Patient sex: F
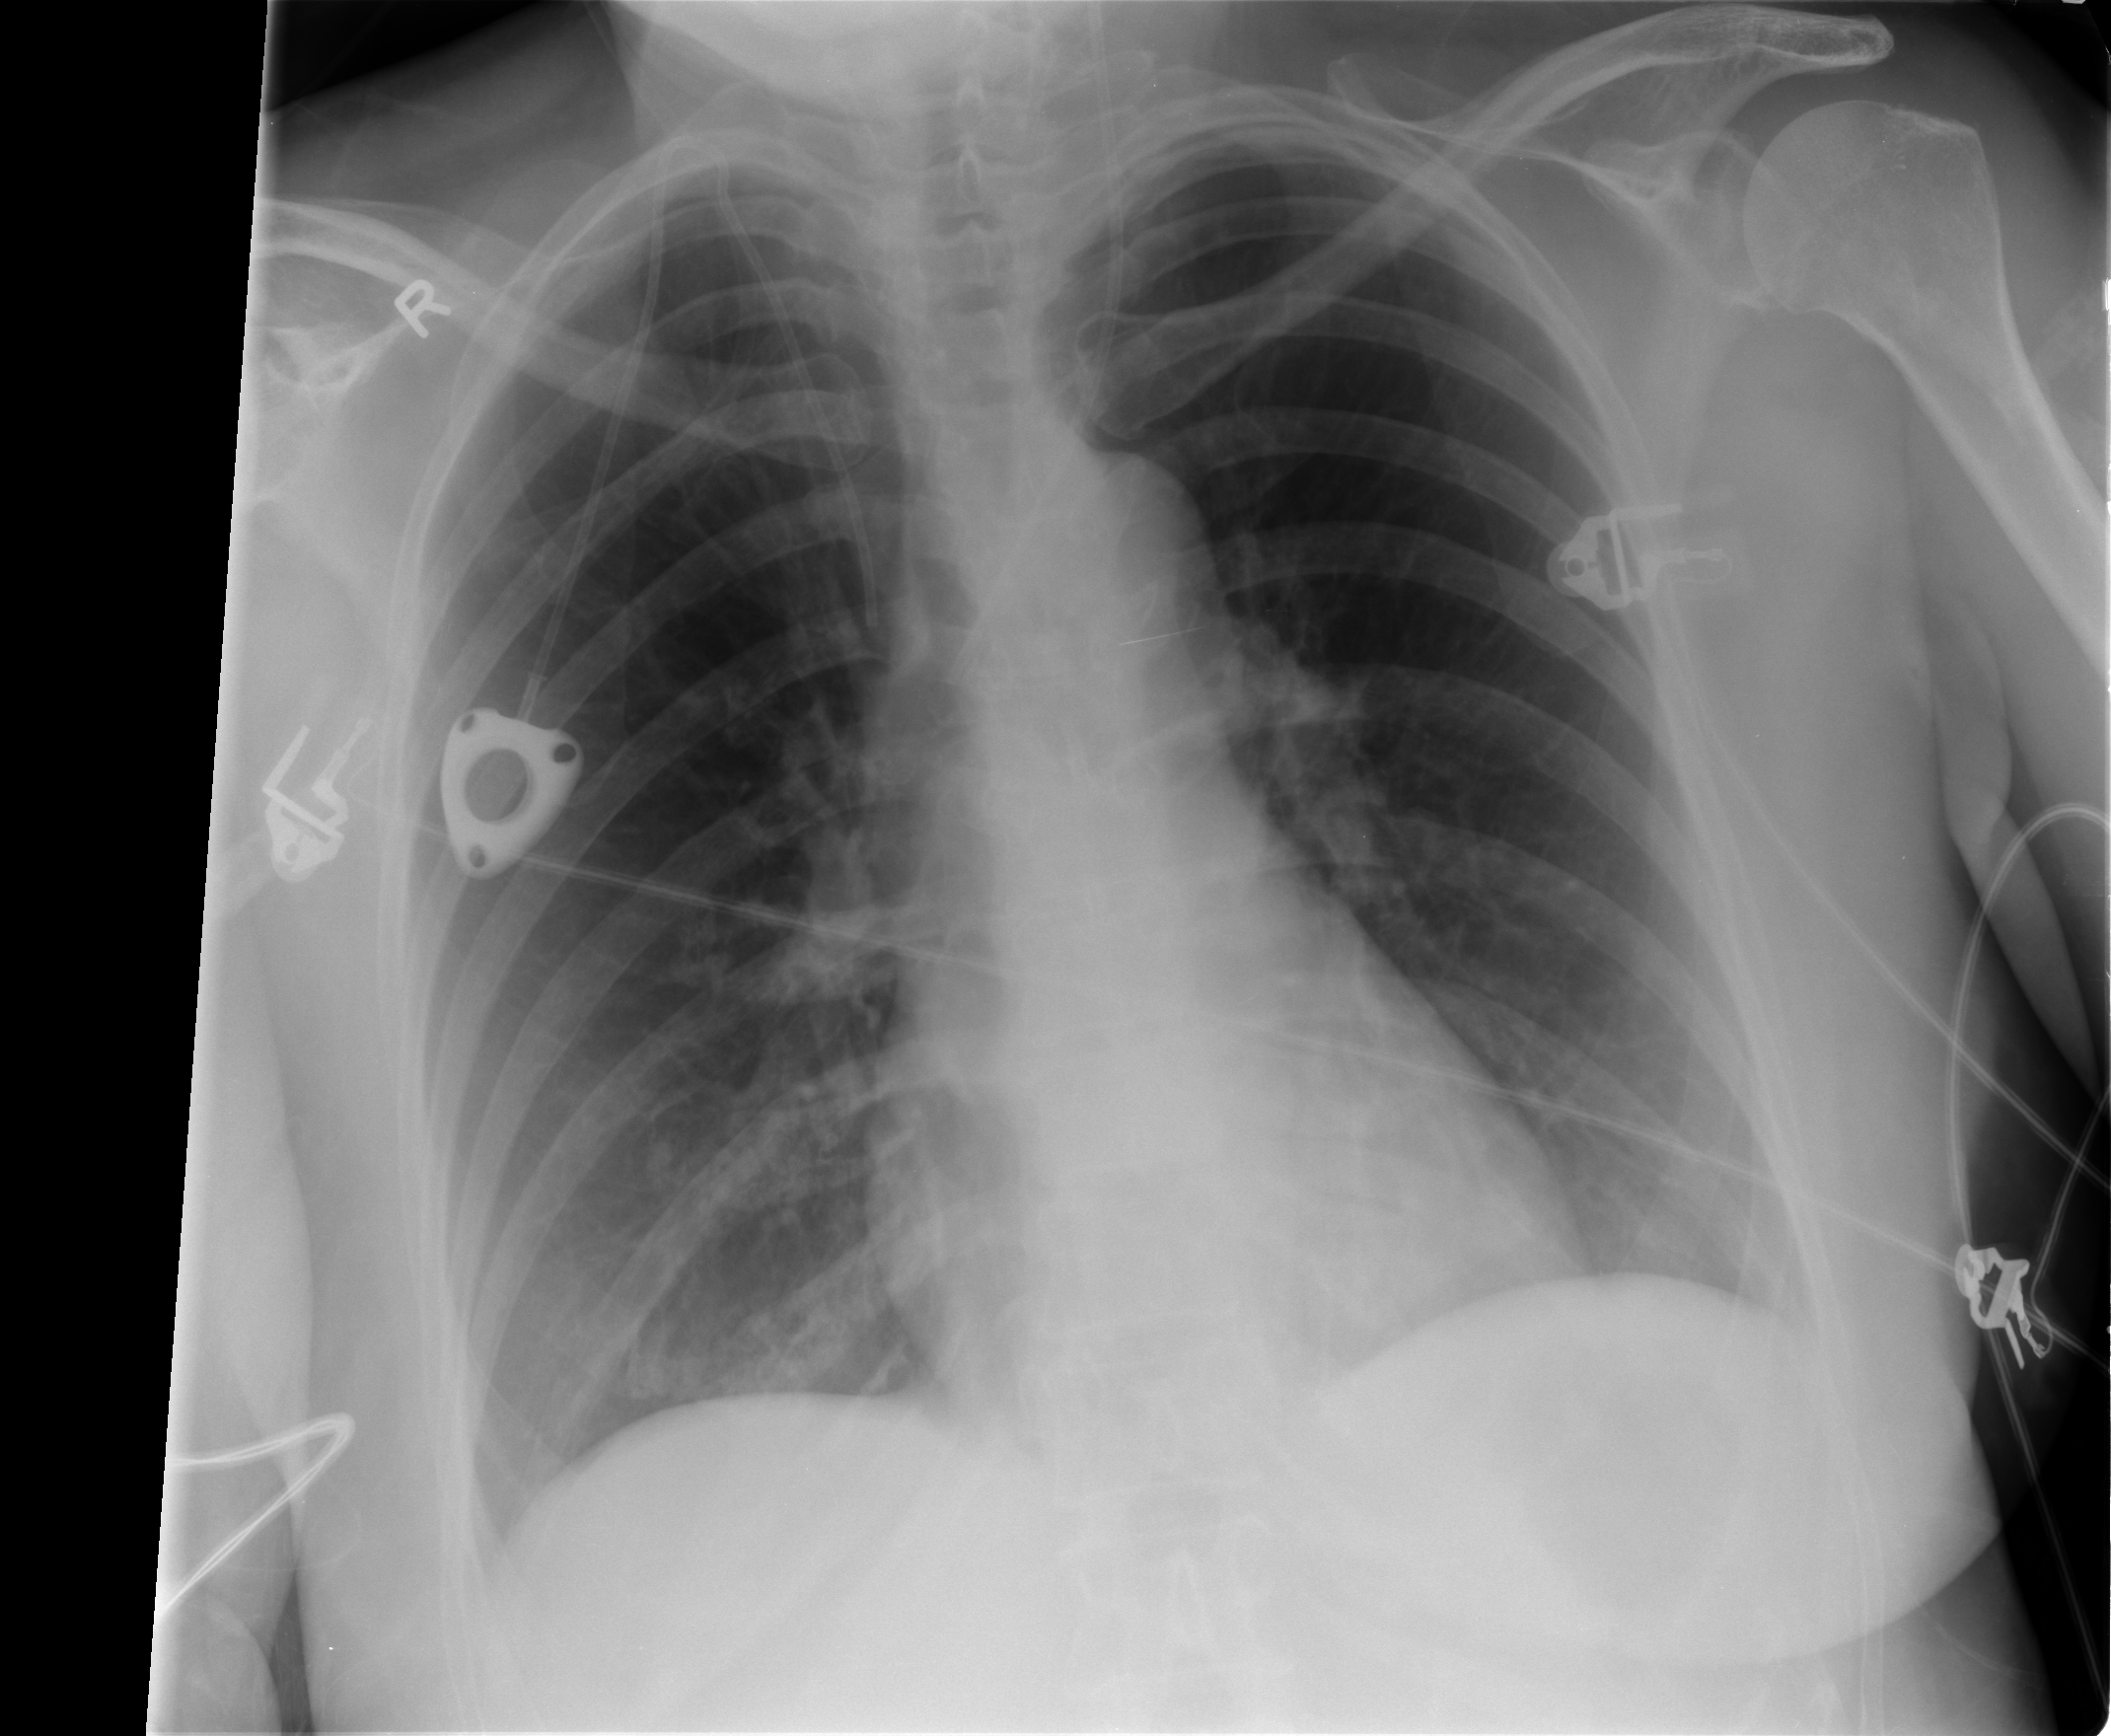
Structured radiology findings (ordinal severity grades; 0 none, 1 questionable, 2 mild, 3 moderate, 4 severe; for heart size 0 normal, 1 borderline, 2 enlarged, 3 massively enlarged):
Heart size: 0
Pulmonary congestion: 0
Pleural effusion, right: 0
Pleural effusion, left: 0
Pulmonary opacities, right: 0
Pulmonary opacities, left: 0
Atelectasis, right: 2
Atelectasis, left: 2